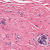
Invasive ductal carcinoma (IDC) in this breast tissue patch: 0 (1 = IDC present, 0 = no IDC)